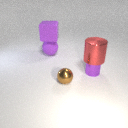
large purple rubber cube above large purple rubber sphere